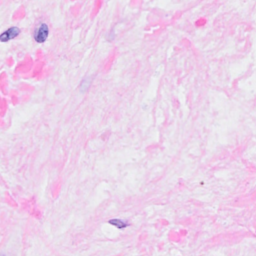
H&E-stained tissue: Breast